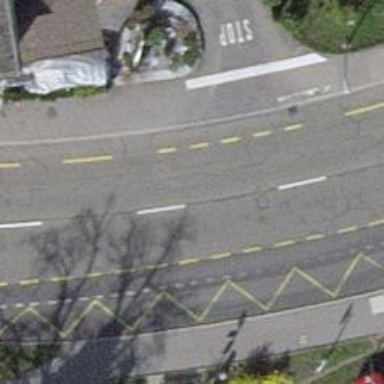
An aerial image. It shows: Bus stop equipped with public transport stop position.